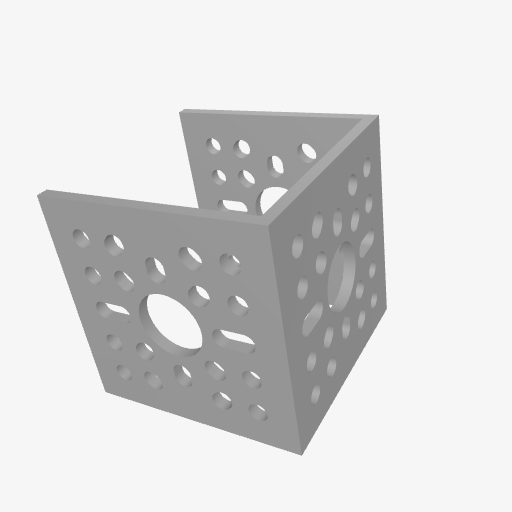
Part: UChannel1H